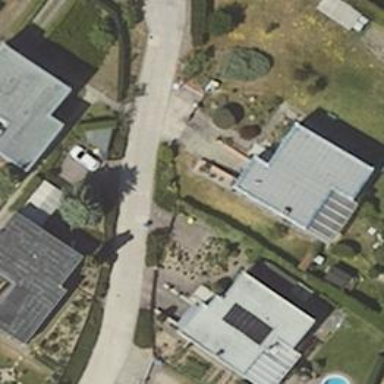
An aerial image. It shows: Driveway leading to service road.